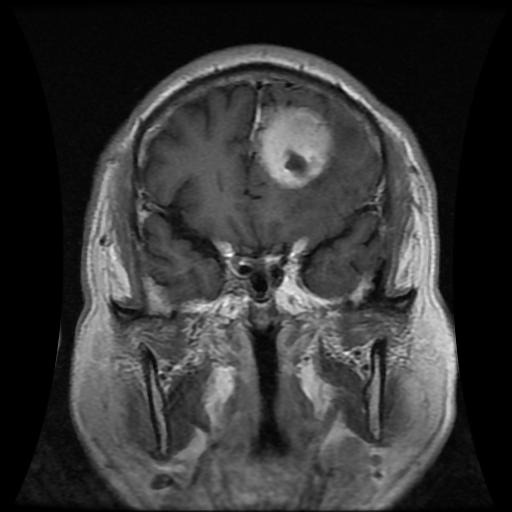
Label: meningioma